Question: The cmdlet is not updating the Deployment Name with the value from the -Name parameter. As per MSFT's documentation <URL>, the parameter maps to the Deployment Name but when I tested, it was the Deployment Unique name that got updated with the value of parameter. Moreover, I could use special characters like and in deployment name when uploading the package directly from portal, but the cmdlet wouldn't let me use any special characters
Wondering if someone had run into this issue?
Here is the screenshot of the error that I am seeing when using special characters
> New-AzureDeployment : HTTP Status Code: BadRequest - HTTP Error
Message: The deployment name is invalid

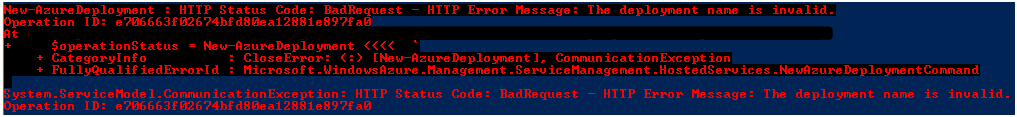
Answer: Use the '-Label' option to specify user friendly name (your custom desired name that will be shown in the portal).
'-Name' option is for system-use, and is assigned to a GUID if not specified.
Here is where in the portal these switches are represented: